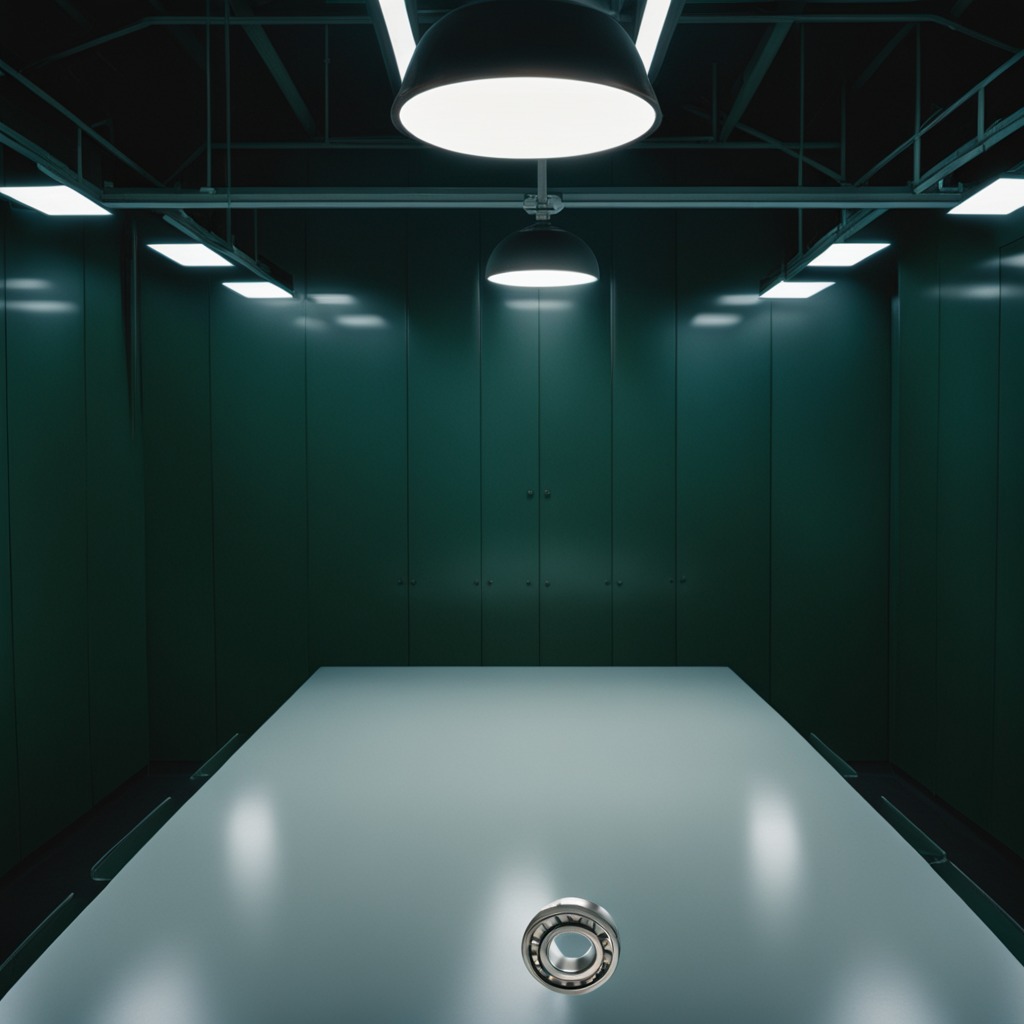
A metal ball bearing lies on a clean empty table in a railway signal maintenance room lit by harsh overhead fluorescents photorealistic surface textures crisp shadows high dynamic range